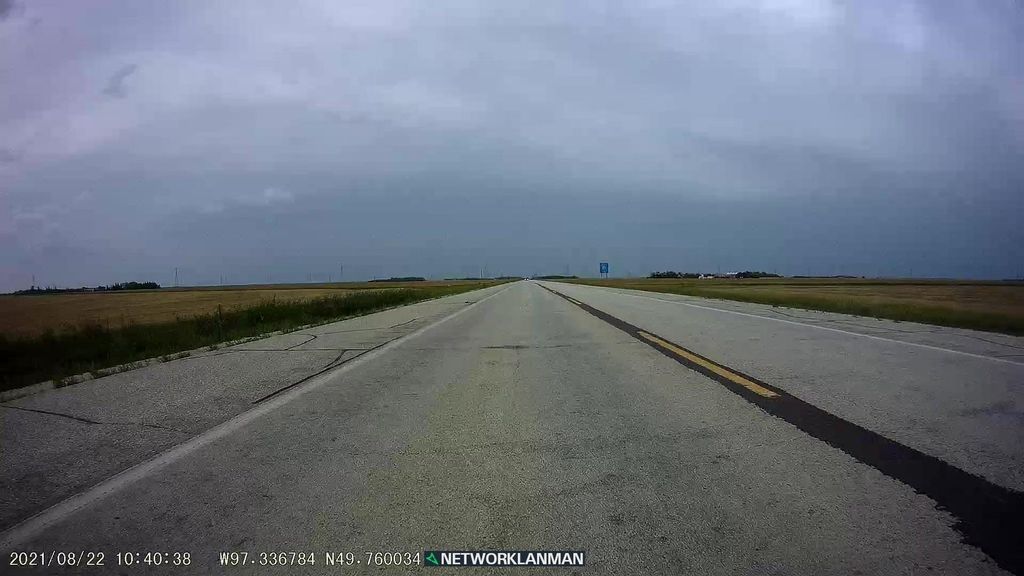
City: winnipeg